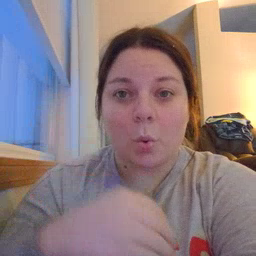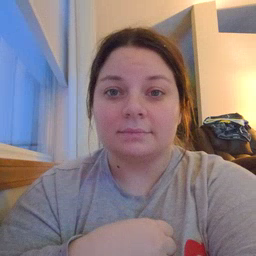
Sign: cowboy